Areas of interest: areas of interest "Auspicious Fishing Place"
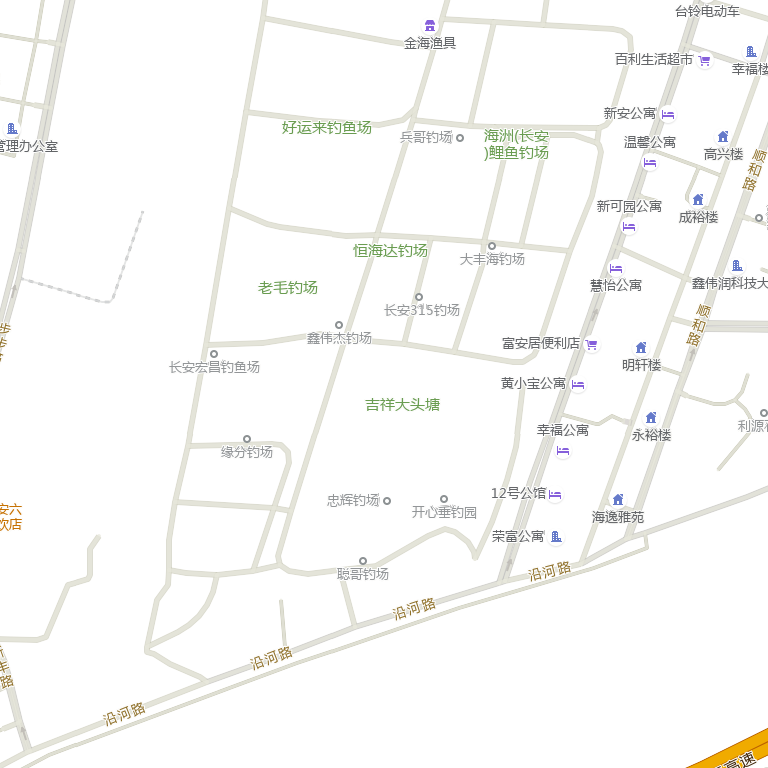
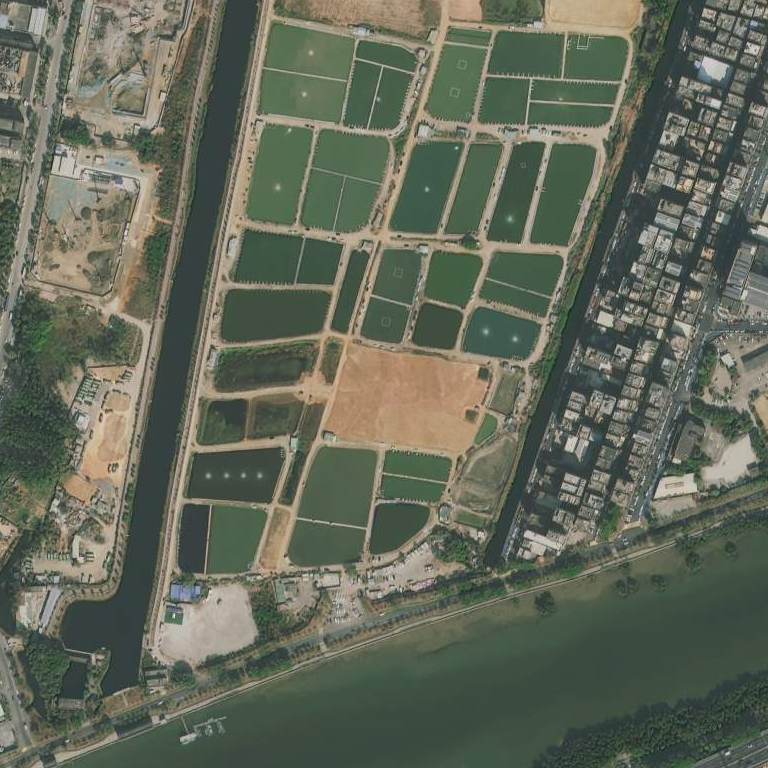